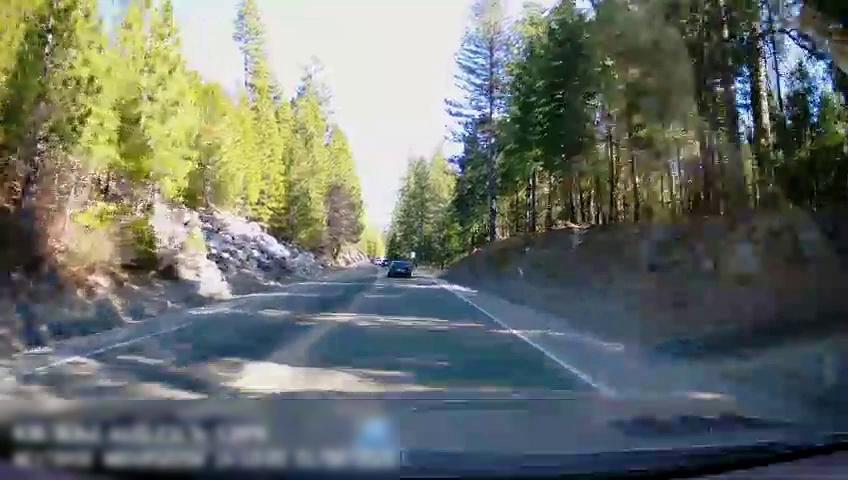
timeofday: Day
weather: Sunny
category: Drivable Space
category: Vehicles | Car
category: Lanes | Opposite Lane
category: Lanes | Current Lane
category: Lanes | Opposite Lane
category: Lanes | Current Lane